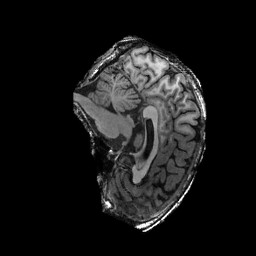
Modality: T1w
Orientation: sagittal
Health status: ill
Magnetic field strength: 3 T